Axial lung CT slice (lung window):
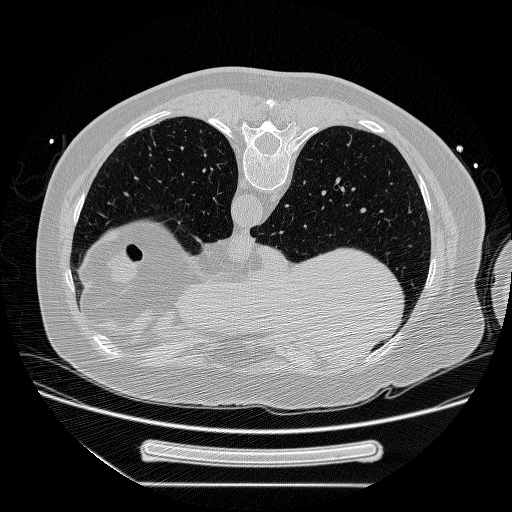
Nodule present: no